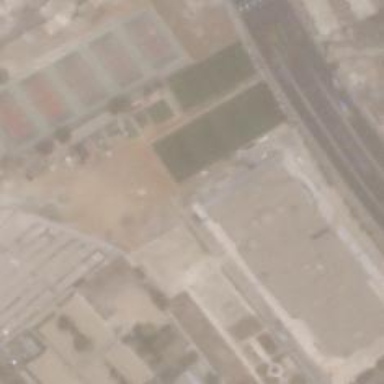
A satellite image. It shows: Sports center with tennis facility.